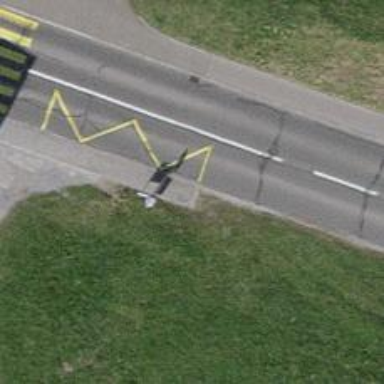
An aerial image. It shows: Platform for public transport. The platform is located by the road.